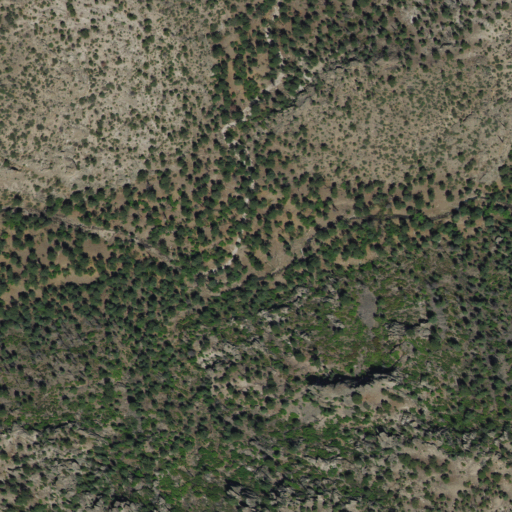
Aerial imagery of valley in New Mexico named Paramount Canyon containing evergreen forest and shrub